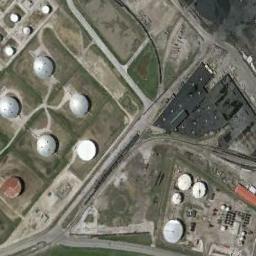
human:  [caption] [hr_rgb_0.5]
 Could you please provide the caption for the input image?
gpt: There are some white and silver storage tanks on the grass .

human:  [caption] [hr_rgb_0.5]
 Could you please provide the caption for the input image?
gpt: There are many neatly arranged storage tanks and many pipelines in the factory, And there is a lawn next to the factory .

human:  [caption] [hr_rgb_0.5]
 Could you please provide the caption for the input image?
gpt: The storage tanks are surrounded by grass .

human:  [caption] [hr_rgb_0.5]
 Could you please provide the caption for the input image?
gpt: There are several rows of buildings next to these storage tanks .

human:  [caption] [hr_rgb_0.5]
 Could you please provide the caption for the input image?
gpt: There are several storage tanks of different sizes .